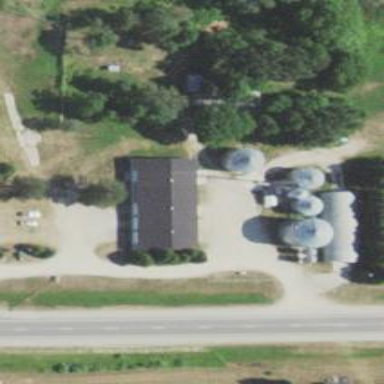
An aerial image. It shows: Silo.